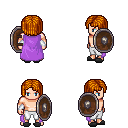
a pixel art fantasy rpg character, male body template, human, light skin, lavender cape, white pants, dark blonde pageboy hairstyle, white cloth bracers, gray slippers, shield, four views (front, back, left, right), 2x2 character sprite sheet, small pixel art, hard edges, no anti-aliasing